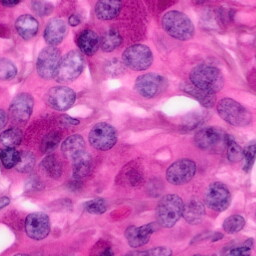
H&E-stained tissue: Pancreatic